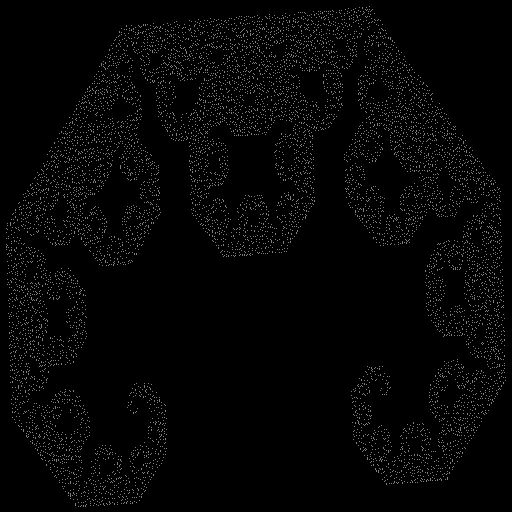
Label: c_curve